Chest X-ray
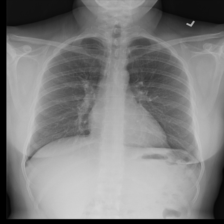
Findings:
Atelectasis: negative
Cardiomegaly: negative
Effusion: negative
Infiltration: negative
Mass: negative
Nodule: negative
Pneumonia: negative
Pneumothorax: negative
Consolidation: positive
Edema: negative
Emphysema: negative
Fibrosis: negative
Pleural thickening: negative
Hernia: negative